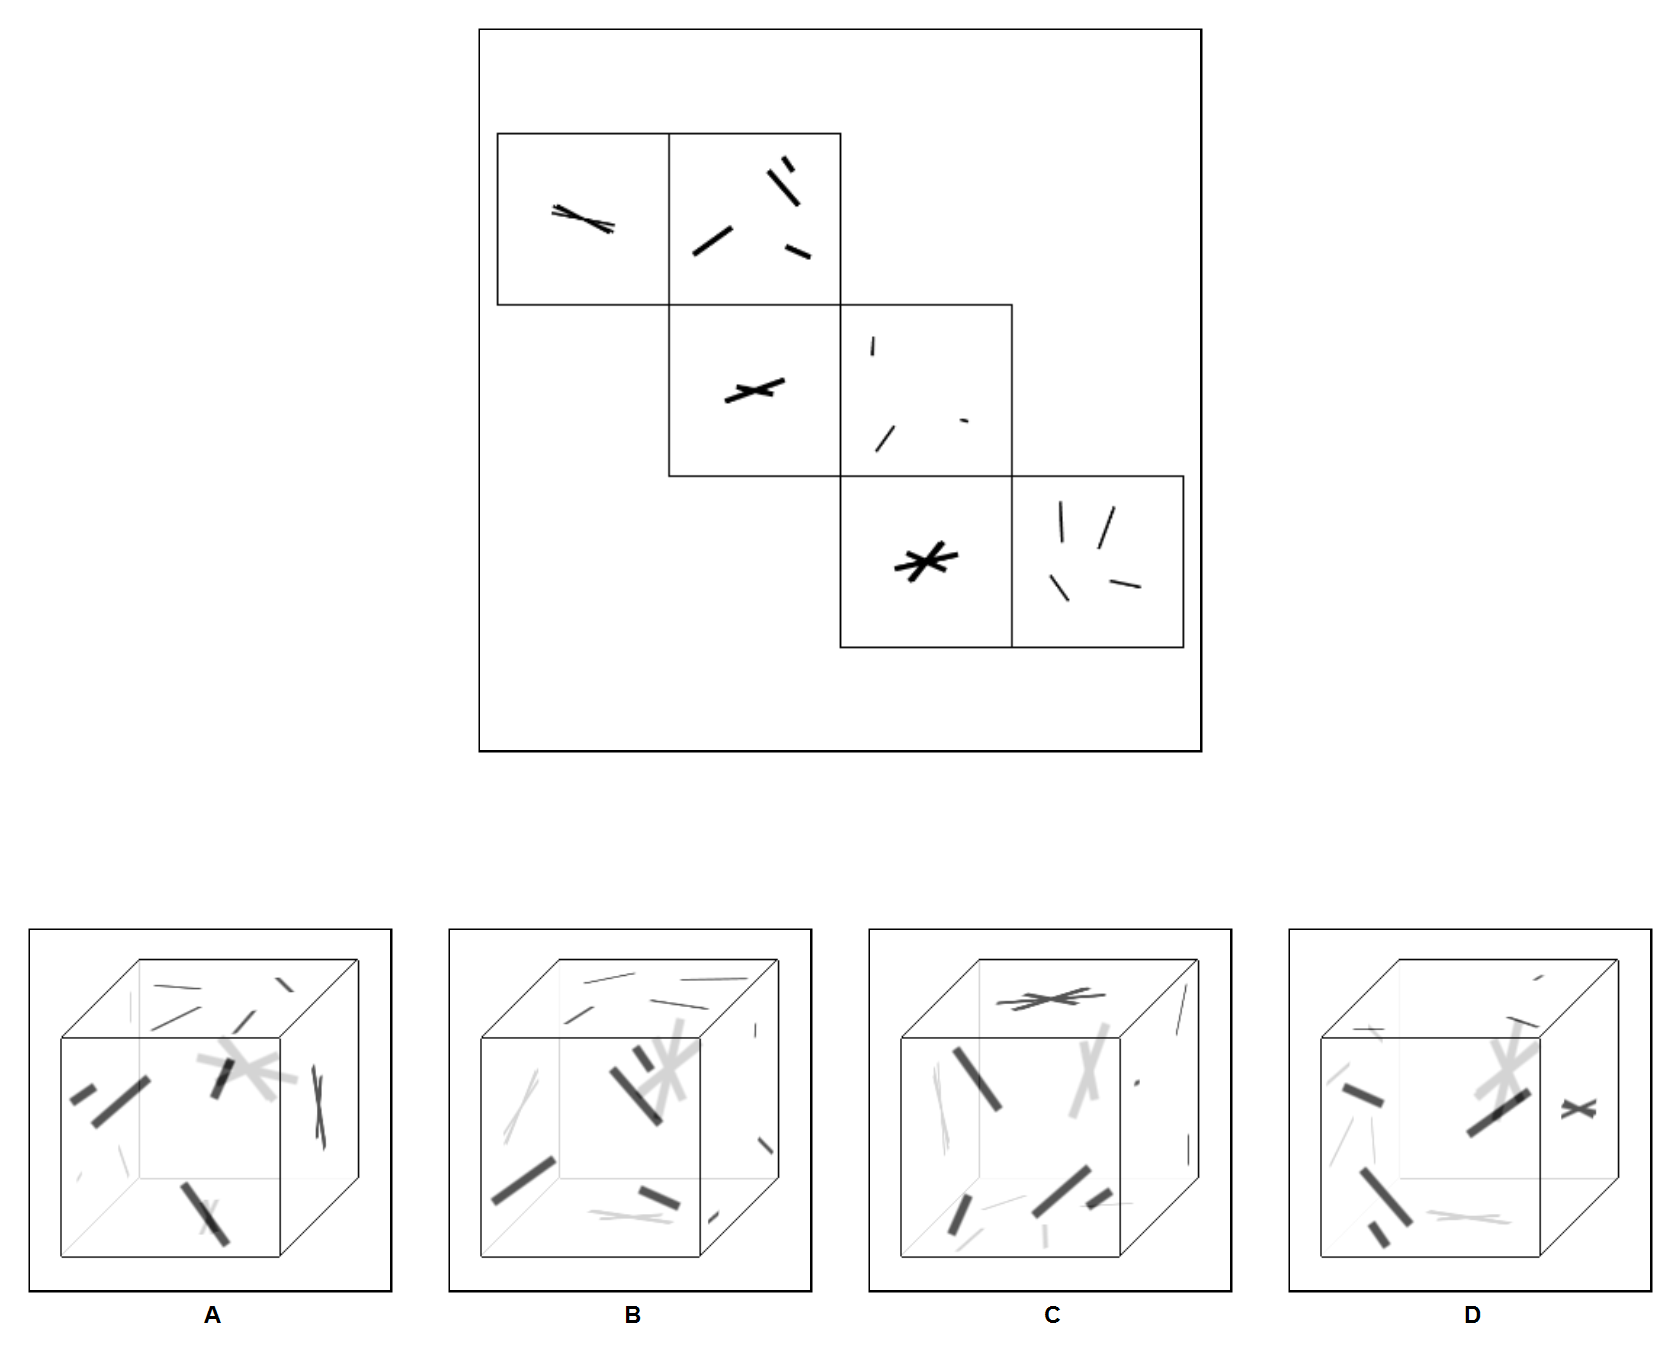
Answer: B